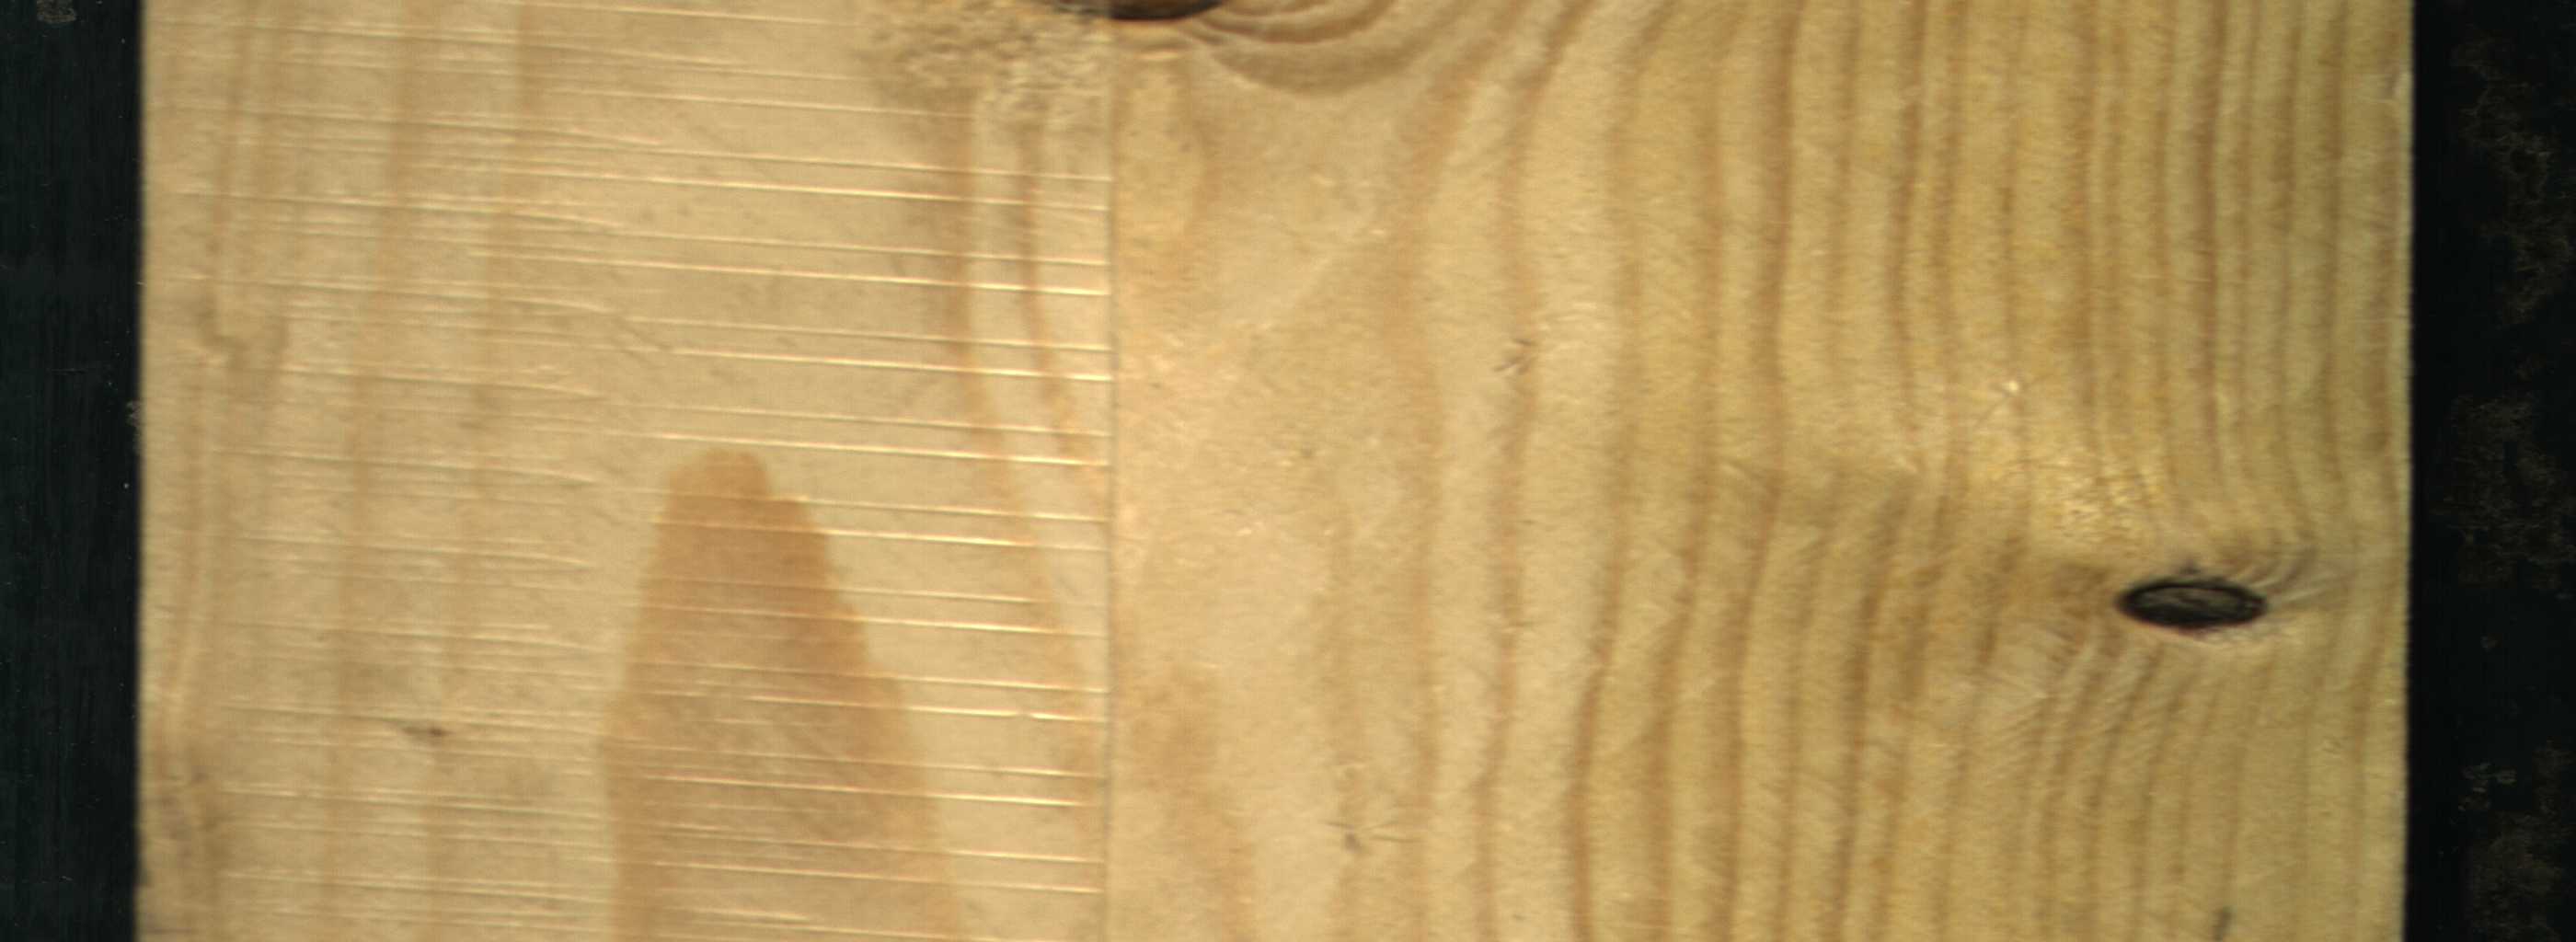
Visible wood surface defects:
Dead_Knot
Dead_Knot